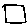
Label: square